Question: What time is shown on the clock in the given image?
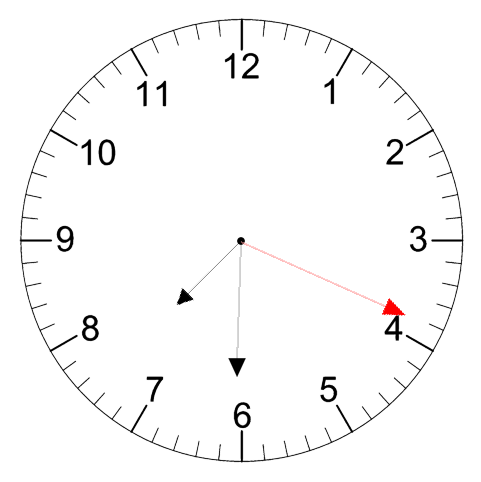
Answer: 07:30:19